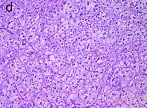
Expression of CYP11B1/2 in three nodules of patients. Histological and immunohistochemical staining of three nodules (N1, nodule 1; N2, nodule 2; N3, nodule 3) of this patient and cortisol-producing adenoma from another patient (control, as a reference for positive CYP11B2 staining). HE, hematoxylin-eosin staining.
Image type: pathology (h&e)